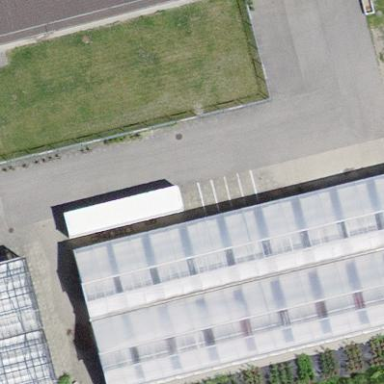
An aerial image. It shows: Greenhouse.